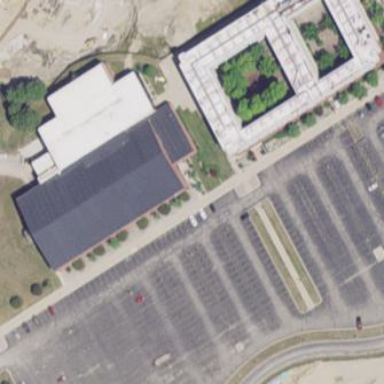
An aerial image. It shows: University building located within sports center.